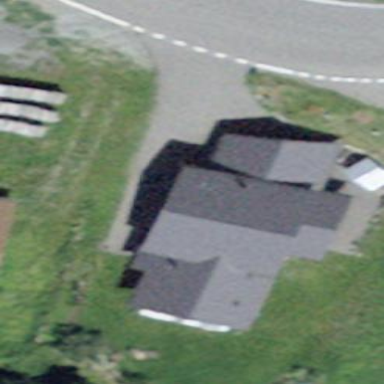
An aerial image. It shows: Simple house.